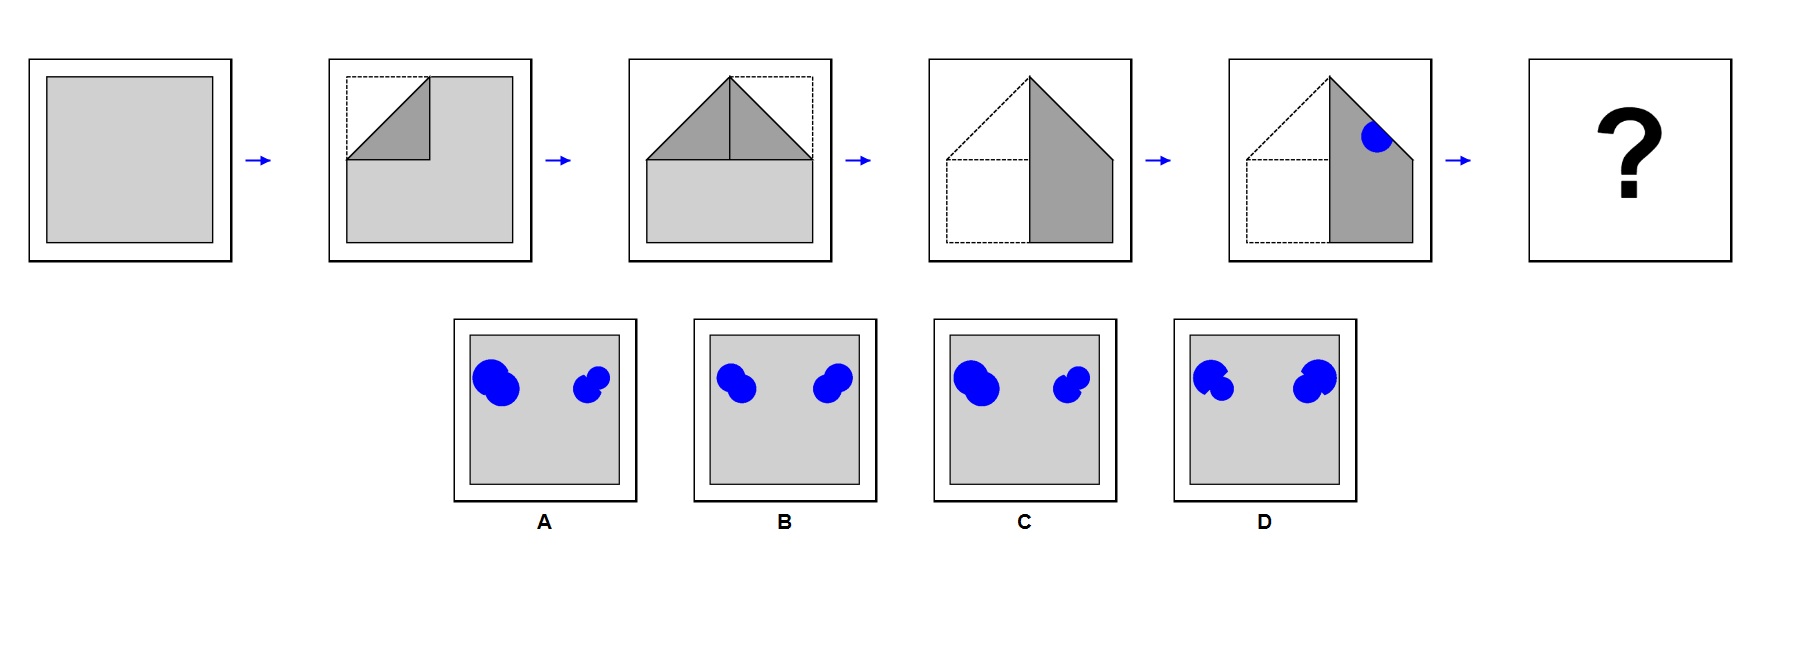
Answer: B